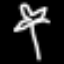
Label: palm tree